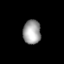
Tissue: lung
Cell type: Endothelial cells
Senescence score: 0.7275
Nuclear area (px): 421
Mean DAPI intensity: 159.786